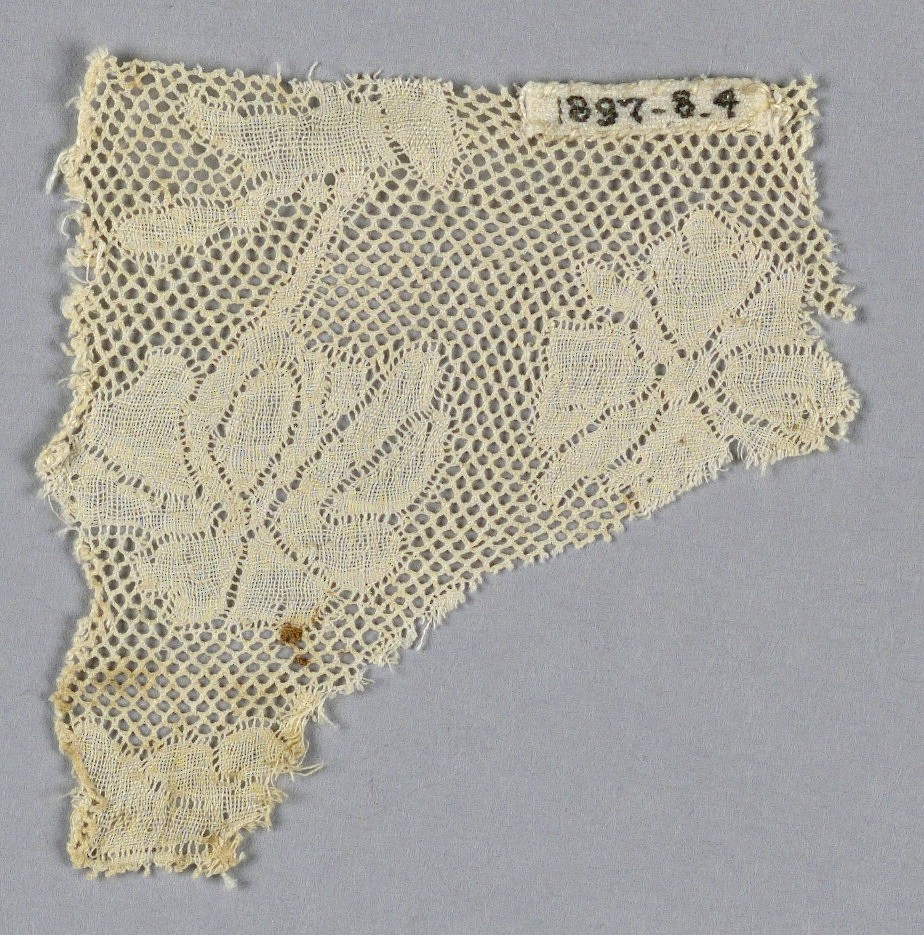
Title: Fragment
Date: late 18th century
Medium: linen Technique: bobbin lace (Valenciennes ground)
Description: Fragment of Valenciennes lace has a floral design with round mesh.